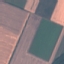
Land use / land cover class: AnnualCrop